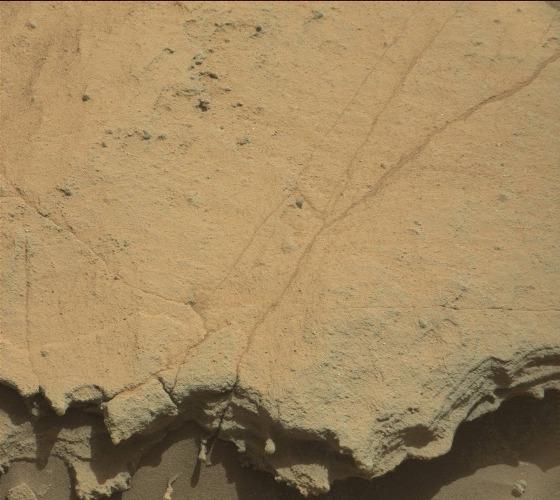
Terrain classes present: Bedrock, Gravel / Sand / Soil, Rock, Shadow